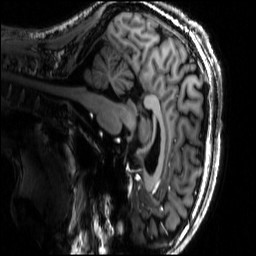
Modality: T1w
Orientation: sagittal
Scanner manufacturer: siemens
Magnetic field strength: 6.98 T
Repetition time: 2.28 s
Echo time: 0.00258 s